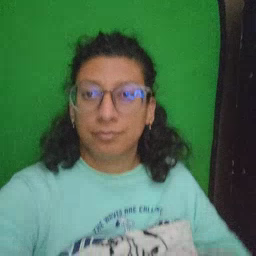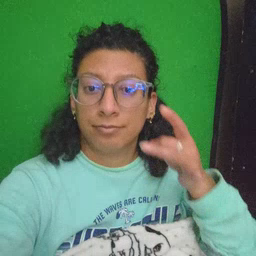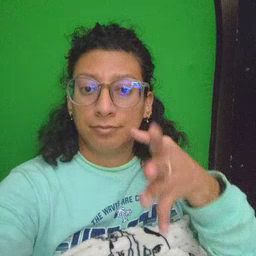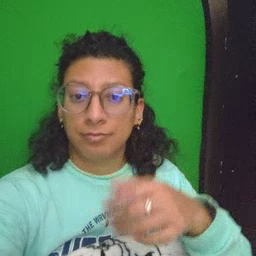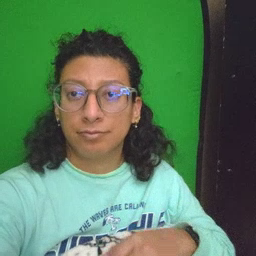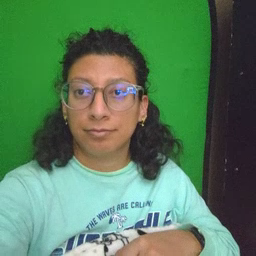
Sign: hate